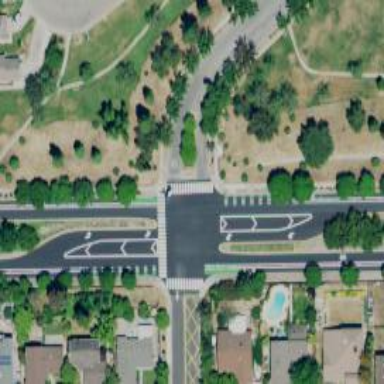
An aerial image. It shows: Uncontrolled road crossing.